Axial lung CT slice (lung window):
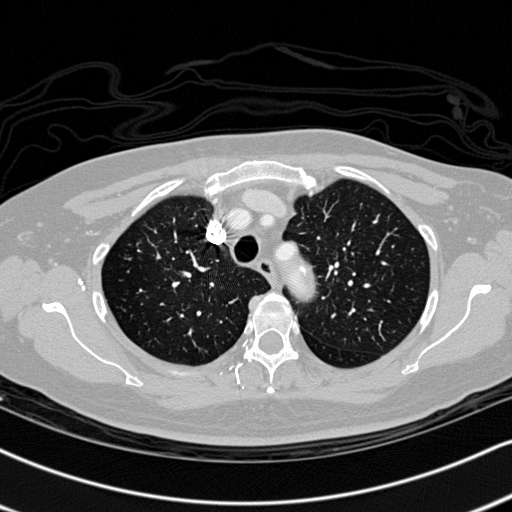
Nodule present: no